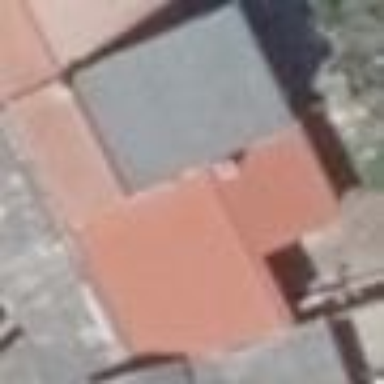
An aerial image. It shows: Building.